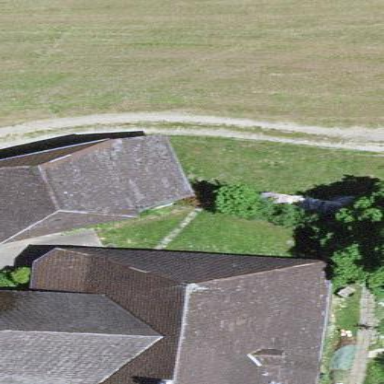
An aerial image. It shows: Garage.